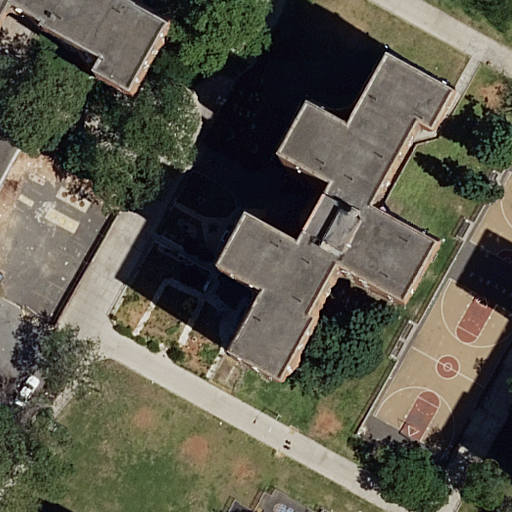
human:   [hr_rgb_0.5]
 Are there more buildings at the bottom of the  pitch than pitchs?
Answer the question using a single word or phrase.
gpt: no

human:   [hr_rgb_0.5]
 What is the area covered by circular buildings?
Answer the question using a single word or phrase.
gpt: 0m2

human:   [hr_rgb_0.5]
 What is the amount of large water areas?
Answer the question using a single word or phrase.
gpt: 0

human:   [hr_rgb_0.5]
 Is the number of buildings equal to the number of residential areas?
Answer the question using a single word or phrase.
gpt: no

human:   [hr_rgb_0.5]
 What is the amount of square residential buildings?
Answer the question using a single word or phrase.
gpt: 0

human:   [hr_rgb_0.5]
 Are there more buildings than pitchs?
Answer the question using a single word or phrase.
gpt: yes

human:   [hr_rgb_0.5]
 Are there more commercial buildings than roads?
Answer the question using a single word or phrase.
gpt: no

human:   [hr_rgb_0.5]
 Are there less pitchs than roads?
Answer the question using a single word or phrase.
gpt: yes

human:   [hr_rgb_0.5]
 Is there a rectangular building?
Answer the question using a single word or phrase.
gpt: yes

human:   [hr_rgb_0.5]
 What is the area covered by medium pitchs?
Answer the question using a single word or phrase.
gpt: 0m2

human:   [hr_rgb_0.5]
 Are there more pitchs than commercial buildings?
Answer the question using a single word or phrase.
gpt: yes

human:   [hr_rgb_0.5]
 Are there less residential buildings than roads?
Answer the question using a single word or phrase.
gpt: yes

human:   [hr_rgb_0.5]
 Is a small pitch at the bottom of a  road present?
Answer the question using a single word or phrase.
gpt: no

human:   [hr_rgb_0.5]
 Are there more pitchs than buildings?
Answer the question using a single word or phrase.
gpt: no

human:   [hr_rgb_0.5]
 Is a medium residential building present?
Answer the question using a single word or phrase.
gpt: yes

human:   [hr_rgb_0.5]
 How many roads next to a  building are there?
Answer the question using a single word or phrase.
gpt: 4

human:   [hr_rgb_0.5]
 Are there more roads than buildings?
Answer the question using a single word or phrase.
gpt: yes

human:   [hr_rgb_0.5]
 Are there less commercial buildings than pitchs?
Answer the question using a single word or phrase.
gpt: yes

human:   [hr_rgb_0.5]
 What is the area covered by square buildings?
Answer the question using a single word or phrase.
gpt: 0m2

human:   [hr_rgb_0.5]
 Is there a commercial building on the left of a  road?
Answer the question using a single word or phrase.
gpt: no

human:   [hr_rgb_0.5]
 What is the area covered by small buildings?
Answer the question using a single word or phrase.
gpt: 60m2

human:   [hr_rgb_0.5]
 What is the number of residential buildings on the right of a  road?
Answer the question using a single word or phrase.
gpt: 1

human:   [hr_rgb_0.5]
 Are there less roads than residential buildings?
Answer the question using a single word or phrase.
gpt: no

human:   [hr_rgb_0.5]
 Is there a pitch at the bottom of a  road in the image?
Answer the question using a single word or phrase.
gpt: yes

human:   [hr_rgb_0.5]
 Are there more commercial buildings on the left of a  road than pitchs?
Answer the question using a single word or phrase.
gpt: no

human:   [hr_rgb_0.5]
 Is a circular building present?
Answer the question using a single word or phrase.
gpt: no

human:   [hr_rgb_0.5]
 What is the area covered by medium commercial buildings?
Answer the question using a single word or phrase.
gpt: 0m2

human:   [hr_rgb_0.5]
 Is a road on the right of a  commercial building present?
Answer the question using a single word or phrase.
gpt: no

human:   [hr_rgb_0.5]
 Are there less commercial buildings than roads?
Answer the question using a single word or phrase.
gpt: yes

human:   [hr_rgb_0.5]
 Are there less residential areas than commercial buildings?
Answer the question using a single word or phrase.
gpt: no

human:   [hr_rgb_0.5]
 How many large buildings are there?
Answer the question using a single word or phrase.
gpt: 1

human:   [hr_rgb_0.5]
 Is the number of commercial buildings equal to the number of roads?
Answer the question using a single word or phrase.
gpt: no

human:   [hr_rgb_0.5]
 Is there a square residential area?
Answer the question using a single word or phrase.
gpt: no

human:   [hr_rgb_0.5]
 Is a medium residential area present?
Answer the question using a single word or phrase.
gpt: no

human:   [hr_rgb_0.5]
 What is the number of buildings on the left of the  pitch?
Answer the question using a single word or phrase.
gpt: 2

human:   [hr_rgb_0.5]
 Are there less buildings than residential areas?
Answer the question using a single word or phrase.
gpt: no